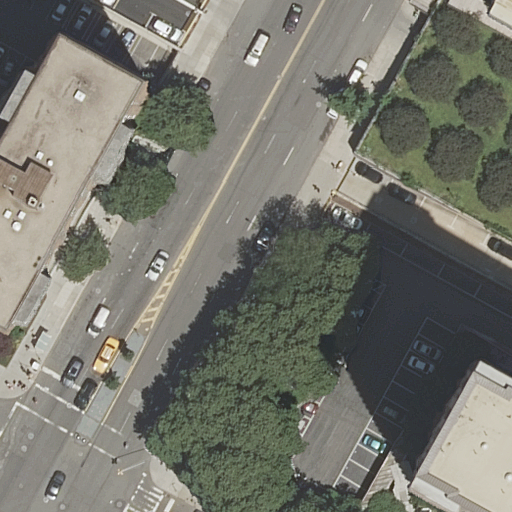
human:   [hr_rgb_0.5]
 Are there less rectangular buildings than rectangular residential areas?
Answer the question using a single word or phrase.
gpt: no

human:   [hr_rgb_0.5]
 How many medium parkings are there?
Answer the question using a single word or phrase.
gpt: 0

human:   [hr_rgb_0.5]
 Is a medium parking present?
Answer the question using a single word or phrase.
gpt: no

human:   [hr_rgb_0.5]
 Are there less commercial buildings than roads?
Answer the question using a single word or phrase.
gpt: yes

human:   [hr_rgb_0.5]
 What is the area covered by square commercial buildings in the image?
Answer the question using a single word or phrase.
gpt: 0m2

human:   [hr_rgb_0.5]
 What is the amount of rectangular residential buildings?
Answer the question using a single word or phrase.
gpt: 3

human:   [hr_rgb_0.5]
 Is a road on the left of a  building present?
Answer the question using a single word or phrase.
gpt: yes

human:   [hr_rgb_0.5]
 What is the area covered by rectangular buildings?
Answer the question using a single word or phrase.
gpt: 616m2

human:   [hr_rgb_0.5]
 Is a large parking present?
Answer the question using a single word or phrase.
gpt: no

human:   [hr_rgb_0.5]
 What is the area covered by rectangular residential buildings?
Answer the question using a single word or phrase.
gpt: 616m2

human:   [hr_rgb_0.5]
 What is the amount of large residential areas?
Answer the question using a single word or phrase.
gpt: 1

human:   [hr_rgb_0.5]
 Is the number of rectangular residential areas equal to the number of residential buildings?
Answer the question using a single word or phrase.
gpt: no

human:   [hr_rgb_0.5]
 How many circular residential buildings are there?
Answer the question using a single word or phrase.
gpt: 0

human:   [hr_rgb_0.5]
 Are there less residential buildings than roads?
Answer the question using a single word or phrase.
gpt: yes

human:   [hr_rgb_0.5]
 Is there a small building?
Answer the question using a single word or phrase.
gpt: yes

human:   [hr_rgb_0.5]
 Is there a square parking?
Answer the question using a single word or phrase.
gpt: no

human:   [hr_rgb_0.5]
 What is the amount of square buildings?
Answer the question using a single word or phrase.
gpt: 0

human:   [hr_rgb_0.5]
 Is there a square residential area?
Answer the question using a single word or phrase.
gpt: no

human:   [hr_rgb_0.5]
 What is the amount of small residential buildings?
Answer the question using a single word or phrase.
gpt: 2

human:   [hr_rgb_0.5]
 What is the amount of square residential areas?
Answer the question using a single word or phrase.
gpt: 0

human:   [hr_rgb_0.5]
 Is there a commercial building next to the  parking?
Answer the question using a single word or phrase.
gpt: no

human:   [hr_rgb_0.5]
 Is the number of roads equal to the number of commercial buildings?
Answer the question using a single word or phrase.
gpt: no

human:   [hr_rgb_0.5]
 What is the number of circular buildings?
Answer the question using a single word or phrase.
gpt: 0

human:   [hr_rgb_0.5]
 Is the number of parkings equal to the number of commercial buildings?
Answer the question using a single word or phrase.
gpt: no

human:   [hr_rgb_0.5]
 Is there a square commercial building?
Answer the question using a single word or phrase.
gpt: no

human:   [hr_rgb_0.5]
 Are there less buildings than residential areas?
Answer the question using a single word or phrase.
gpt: no

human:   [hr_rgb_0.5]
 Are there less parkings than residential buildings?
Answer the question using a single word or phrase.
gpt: yes

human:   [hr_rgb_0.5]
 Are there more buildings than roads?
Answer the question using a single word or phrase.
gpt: no

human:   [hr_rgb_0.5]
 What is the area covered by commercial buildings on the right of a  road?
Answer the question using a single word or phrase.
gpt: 0m2

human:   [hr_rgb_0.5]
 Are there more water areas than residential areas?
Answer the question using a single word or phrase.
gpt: no

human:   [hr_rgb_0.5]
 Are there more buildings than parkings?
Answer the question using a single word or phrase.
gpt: yes

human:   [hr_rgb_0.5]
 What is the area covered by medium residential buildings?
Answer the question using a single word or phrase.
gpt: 0m2

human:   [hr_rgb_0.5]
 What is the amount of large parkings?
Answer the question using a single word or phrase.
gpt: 0

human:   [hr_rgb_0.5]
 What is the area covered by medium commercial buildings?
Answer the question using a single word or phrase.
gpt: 0m2

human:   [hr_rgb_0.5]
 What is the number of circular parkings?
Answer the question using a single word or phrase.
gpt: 0

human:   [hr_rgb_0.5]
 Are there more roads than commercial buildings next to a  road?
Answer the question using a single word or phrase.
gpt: yes